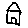
Label: house